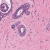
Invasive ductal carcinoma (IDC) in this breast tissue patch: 0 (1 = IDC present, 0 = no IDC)